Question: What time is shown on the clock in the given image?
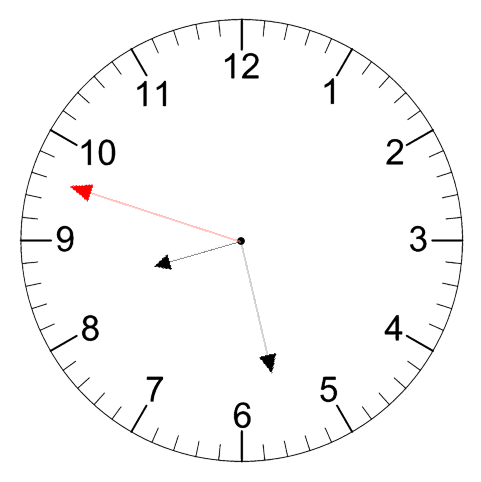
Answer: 08:27:48